Interaction volume radius: 5 \u00c5
Interaction volume height: 10 \u00c5
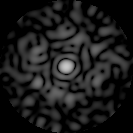
Disorder parameter: 0.8344